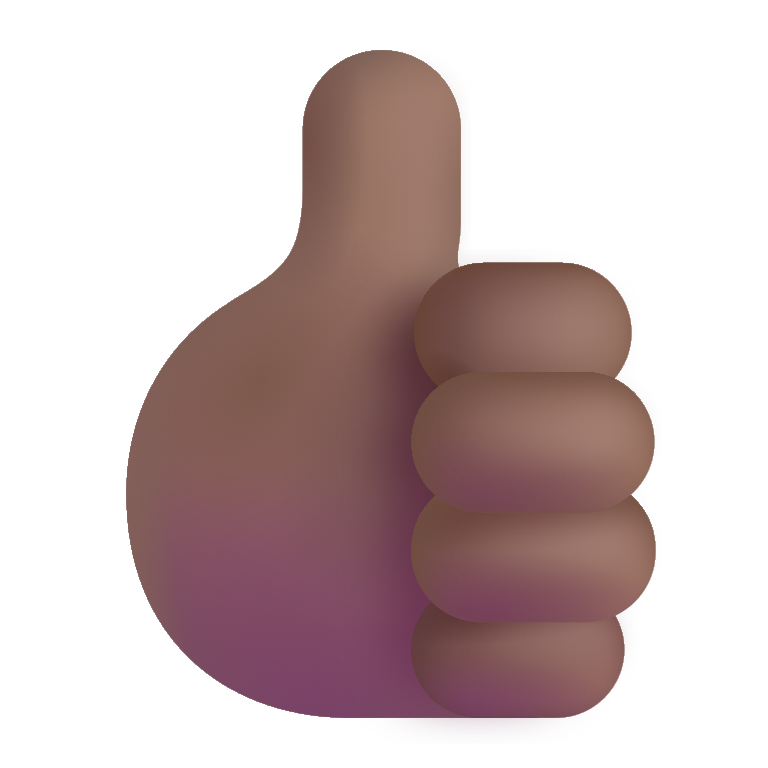
thumbs up color  dark